Question: I have a function that creates density graphs based on input - I have 3 of these vertically stacked in a gtable layout. For each graph the y-axis changes. I want to set my geom_labels y value as a proportion of the y-axis to give them standard heights towards the top of the graph.

'''
library(gtable)
library(grid)
mydata <- read.csv("Opta Stats EPL 2015-16.csv")
newdata <- mydata[ which(mydata$MP.Minutes.Played > 900 & mydata$POS != 'GK' & mydata$POS != 'DEF'), ]
PlayerX = "Harry Kane"
x5 = 0
DensityChart <- function(METRIC, AlphaState) {
alphax <- AlphaState
x5 = newdata[newdata$Player.Name == PlayerX, "INT.Interceptions"]
q100 <- quantile(METRIC, .100)
q0 <- quantile(METRIC, 0)
q25 <- quantile(METRIC, .25)
q50 <- quantile(METRIC, .5)
q75 <- quantile(METRIC, .75)
q95 <- quantile(METRIC, .95)
q100 <- quantile(METRIC, 1)
dens <- density(METRIC)
dd <- with(dens,data.frame(x,y))
library(ggplot2)
qplot(x,y,data=dd,geom="line") + geom_ribbon(data=subset(dd,x>q0 & x<q25),aes(ymax=y),ymin=0,fill="#d7191c",colour="#d7191c",alpha=alphax) + geom_ribbon(data=subset(dd,x>q25 & x<q50),aes(ymax=y),ymin=0,fill="#fdae61",colour="#fdae61",alpha=alphax) + geom_ribbon(data=subset(dd,x>q50 & x<q75),aes(ymax=y),ymin=0,fill="#ffffbf",colour="#ffffbf",alpha=alphax) + geom_ribbon(data=subset(dd,x>q75 & x<q95),aes(ymax=y),ymin=0,fill="#a6d96a",colour="#a6d96a",alpha=alphax) + geom_ribbon(data=subset(dd,x>q95 & x<q100),aes(ymax=y),ymin=0,fill="#1a9641",colour="#1a9641",alpha=alphax) + theme_minimal() + geom_vline(xintercept = x5, linetype = "longdash") + geom_label(data=newdata, aes(x=x5, y=0.02, label=x5), size=3)
}
p1 <- DensityChart(newdata$INT.Interceptions,0.25)
p2 <- DensityChart(newdata$CLR.Clearances,0.25)
p3 <- DensityChart(newdata$Tack.Won.Tackles.Won,0.25)
g1 <- ggplotGrob(p1)
g2 <- ggplotGrob(p2)
g3 <- ggplotGrob(p3)
g <- rbind(g1, g2, g3, size="first") # stack the two plots
g$widths <- unit.pmax(g1$widths, g2$widths) # use the largest widths
# center the legend vertically
g$layout[grepl("guide", g$layout$name),c("t","b")] <- c(1,nrow(g))
grid.newpage()
grid.draw(g)
'''
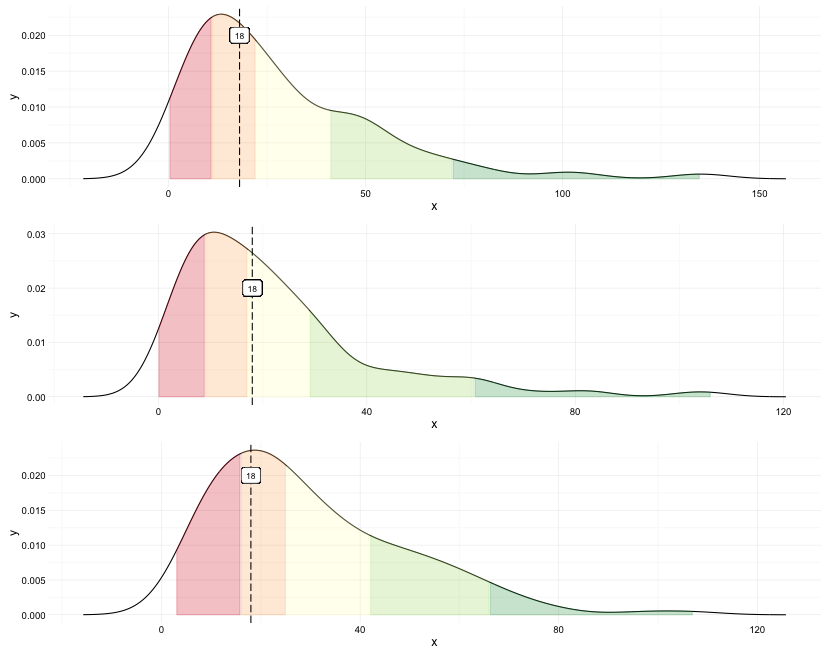
Answer: When the plot has multiple layers with different data sources, it's not always practical to use '0.8*max(y)' because the scale might be stretched by another dataset present in the plot. In this case an alternative approach can be to use a custom grob, where one can place the label in "npc" units within a grid viewport. For instance,
'''
library(ggplot2)
library(grid)
tg <- grobTree(textGrob("there", y=0.8))
qplot(1:10, rnorm(10)) +
annotation_custom(tg, xmin=5, xmax=5)
'''
places the label at 80% of the y axis regardless of the data or scale.
<URL>